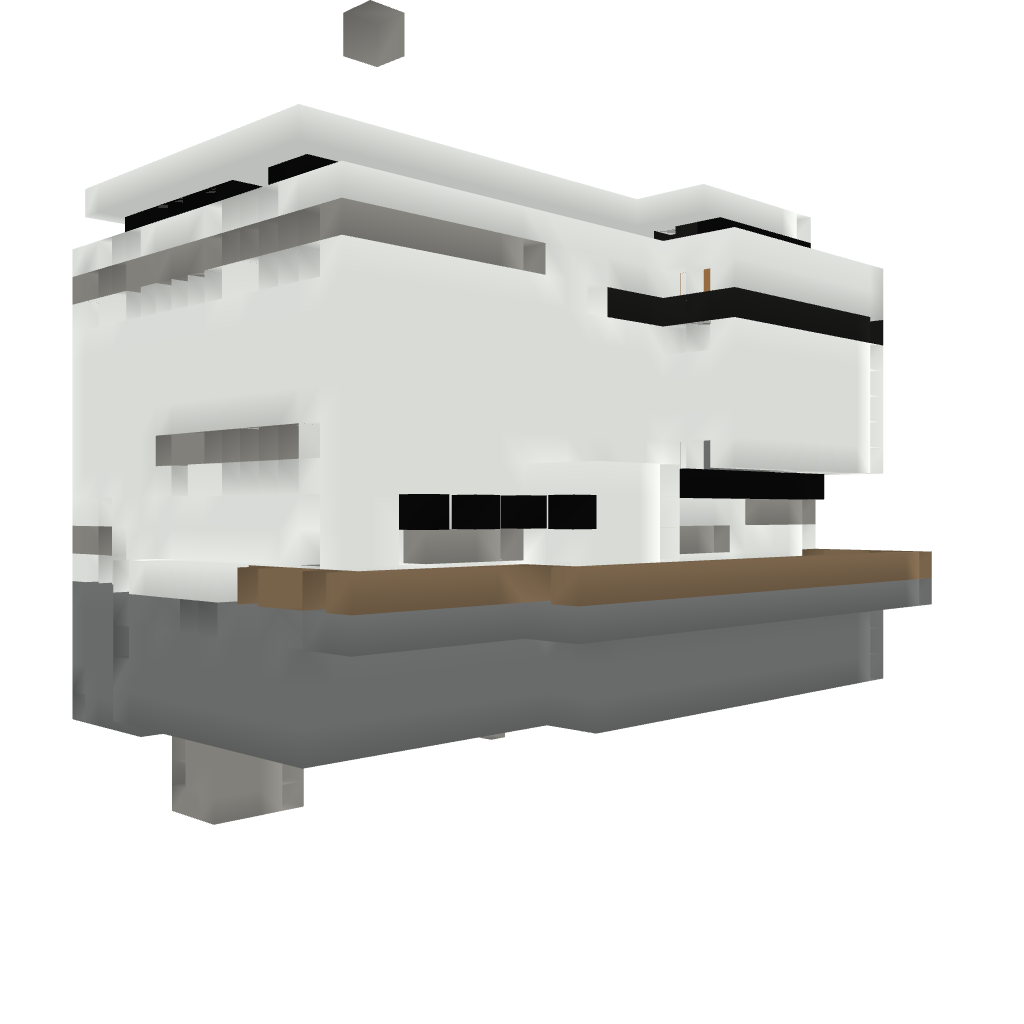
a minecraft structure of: Flying high tec modern house